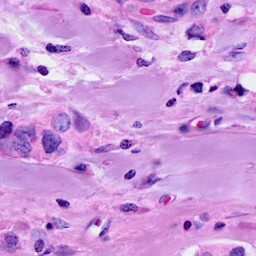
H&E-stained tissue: Breast